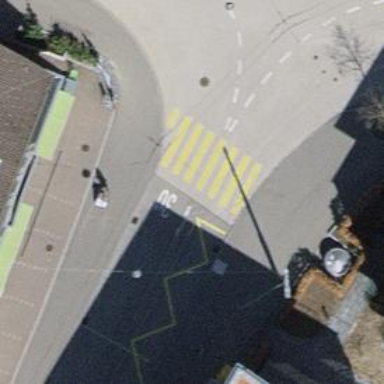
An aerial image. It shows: Trolleybus stop position for public transport.